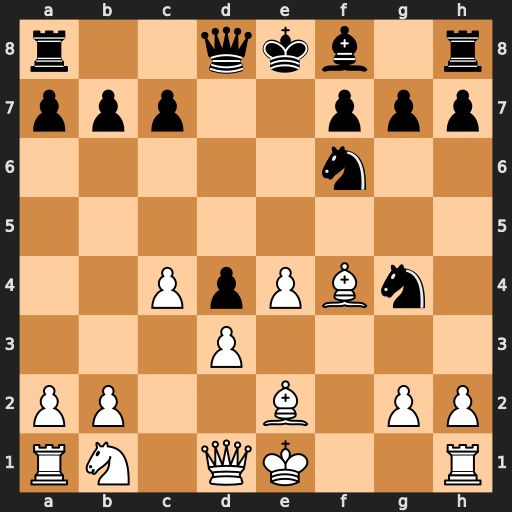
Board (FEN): r2qkb1r/ppp2ppp/5n2/8/2PpPBn1/3P4/PP2B1PP/RN1QK2R
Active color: w
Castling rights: KQkq
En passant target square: -
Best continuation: Bxg4 Nxg4 Qxg4